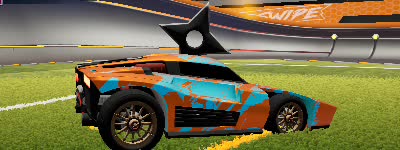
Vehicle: breakout